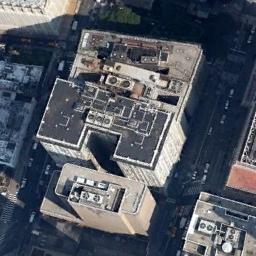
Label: commercial_area